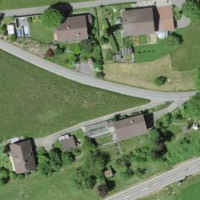
EUNIS habitat code: 55
Species observed at this site:
Euonymus europaeus